Interaction volume radius: 5 \u00c5
Interaction volume height: 25 \u00c5
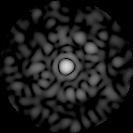
Disorder parameter: 0.8517